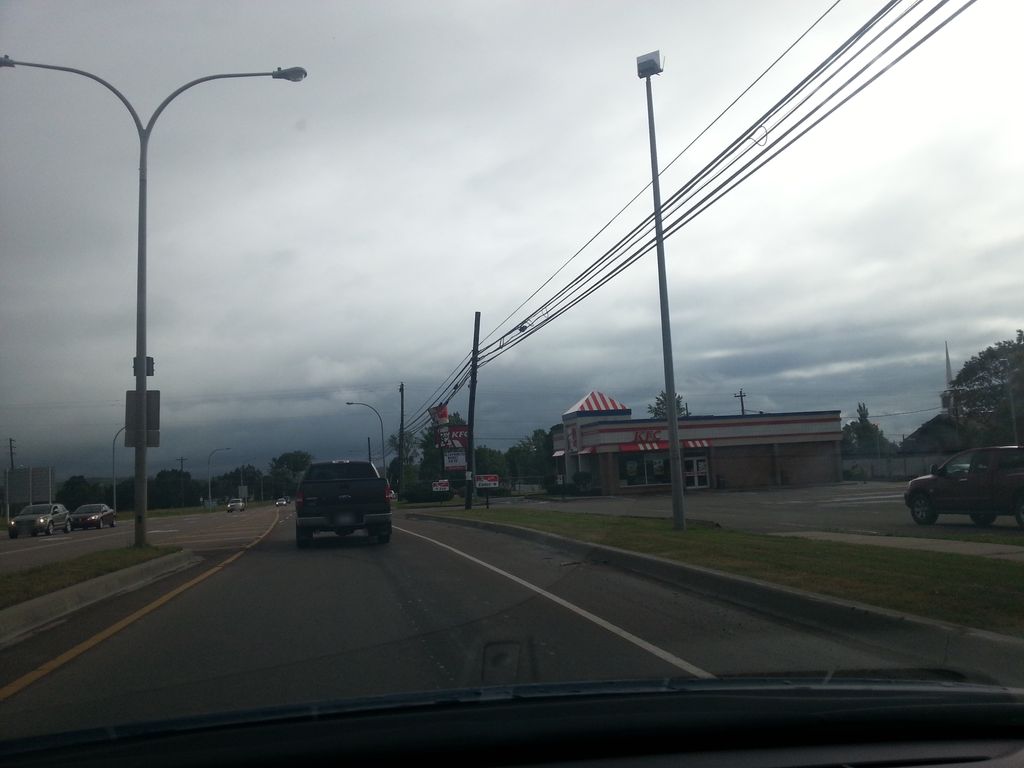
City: charlottetown